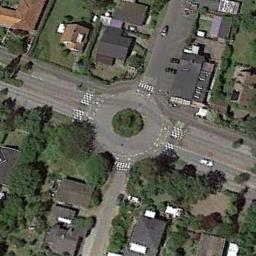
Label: roundabout